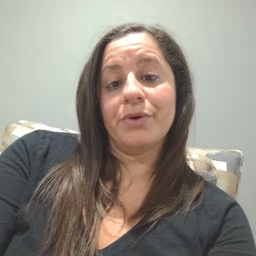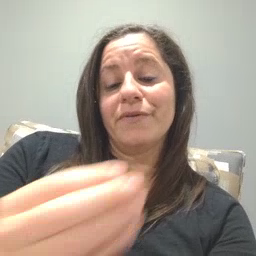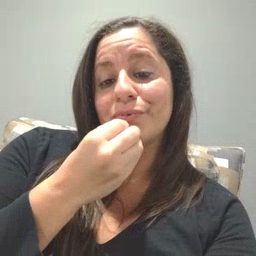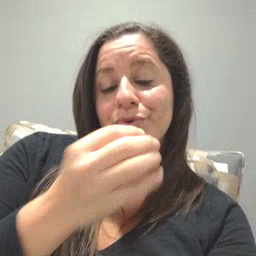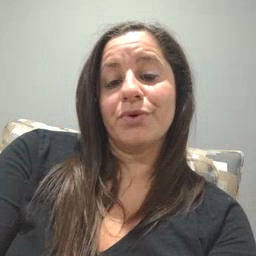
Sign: food